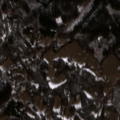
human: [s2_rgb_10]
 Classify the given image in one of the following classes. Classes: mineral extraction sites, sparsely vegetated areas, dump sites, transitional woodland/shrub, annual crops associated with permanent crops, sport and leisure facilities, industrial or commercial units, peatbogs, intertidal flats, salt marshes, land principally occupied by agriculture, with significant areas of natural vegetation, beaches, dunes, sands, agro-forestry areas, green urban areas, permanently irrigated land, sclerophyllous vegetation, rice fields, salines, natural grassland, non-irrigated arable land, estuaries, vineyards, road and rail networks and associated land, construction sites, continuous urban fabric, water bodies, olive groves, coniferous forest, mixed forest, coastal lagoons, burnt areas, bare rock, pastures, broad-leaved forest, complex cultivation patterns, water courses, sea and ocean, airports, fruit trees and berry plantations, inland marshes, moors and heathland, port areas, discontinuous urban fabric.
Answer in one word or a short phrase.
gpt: land principally occupied by agriculture, with significant areas of natural vegetation, broad-leaved forest, mixed forest